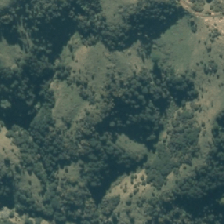
Land cover: grose_broom